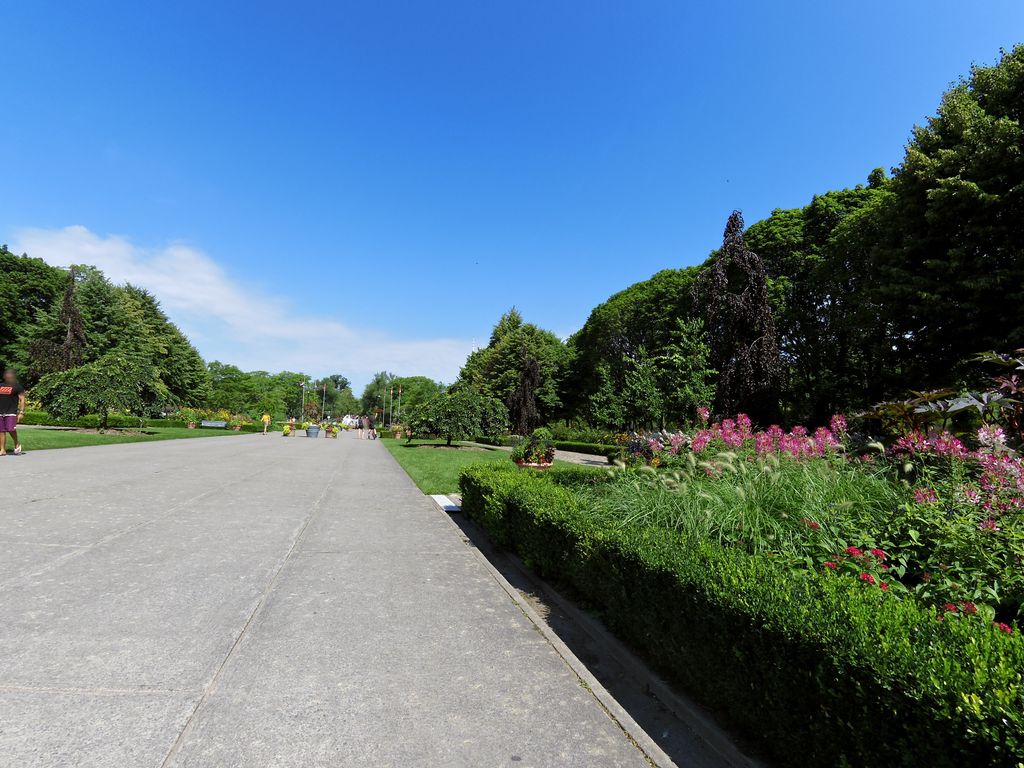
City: toronto